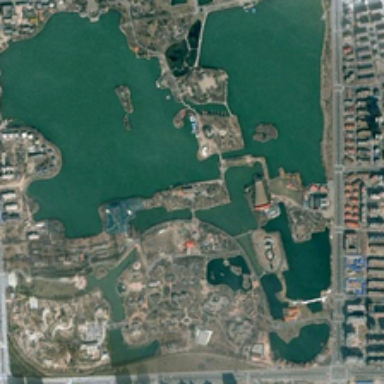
Many buildings are around a park with an irregular pond .